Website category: movie
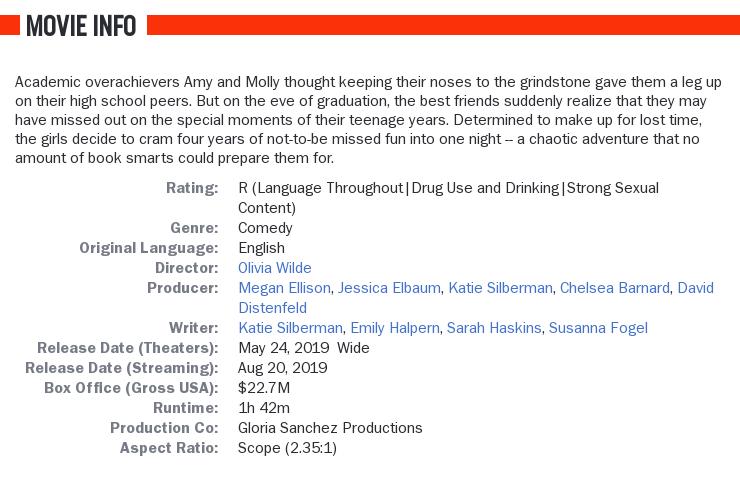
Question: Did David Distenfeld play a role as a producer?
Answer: yes

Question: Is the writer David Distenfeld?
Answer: no

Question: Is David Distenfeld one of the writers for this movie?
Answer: no

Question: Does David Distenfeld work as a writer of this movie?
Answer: no

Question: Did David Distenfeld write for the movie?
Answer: no

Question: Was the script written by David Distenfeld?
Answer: no

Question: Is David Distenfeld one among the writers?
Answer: no

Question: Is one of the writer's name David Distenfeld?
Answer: no

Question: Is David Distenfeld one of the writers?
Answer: no

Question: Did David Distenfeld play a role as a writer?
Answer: no

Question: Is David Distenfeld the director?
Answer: no

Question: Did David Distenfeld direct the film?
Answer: no

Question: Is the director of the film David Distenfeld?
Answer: no

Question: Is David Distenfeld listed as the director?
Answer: no

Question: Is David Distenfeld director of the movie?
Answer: no

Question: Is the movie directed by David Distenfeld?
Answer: no

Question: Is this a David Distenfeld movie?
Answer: no

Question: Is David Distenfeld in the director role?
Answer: no

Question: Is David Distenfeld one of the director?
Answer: no

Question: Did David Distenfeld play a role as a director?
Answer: no

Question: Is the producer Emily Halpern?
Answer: no

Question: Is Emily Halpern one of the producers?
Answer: no

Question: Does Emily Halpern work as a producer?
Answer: no

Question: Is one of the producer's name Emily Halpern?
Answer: no

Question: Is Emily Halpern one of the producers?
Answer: no

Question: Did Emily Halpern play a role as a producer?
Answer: no

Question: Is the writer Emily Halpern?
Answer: yes

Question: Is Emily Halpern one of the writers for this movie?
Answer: yes

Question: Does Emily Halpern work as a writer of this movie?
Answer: yes

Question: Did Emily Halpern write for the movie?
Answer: yes

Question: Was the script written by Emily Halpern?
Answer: yes

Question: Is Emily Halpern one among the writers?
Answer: yes

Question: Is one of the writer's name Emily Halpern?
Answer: yes

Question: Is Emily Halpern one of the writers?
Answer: yes

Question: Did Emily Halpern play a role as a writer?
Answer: yes

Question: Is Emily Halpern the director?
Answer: no

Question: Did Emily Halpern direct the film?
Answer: no

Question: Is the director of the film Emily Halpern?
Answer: no

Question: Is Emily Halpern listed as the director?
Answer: no

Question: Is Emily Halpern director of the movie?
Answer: no

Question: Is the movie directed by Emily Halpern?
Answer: no

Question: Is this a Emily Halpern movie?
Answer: no

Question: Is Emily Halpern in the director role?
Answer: no

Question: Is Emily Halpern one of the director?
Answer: no

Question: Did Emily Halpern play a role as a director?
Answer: no

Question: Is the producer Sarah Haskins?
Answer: no

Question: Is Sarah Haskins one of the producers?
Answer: no

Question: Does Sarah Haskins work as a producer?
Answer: no

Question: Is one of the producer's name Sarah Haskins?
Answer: no

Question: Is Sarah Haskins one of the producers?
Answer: no

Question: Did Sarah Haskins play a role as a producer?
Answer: no

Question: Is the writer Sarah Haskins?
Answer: yes

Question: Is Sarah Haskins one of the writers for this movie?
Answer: yes

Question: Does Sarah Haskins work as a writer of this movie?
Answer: yes

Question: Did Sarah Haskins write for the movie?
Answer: yes

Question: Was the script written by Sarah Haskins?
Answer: yes

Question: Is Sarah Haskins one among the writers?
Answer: yes

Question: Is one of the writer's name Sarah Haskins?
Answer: yes

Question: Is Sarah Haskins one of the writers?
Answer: yes

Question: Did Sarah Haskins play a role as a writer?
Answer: yes

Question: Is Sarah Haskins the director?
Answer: no

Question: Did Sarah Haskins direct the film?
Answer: no

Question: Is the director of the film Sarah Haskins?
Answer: no

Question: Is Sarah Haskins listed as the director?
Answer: no